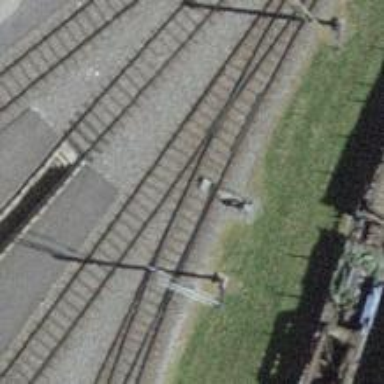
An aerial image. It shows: Railway switch.